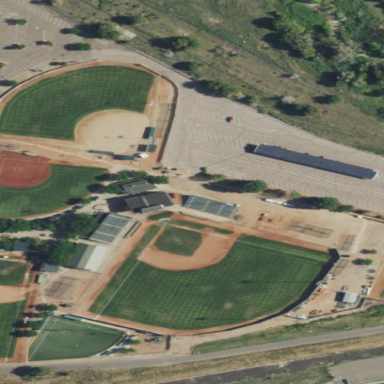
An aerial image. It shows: Sports centre specializing in baseball.